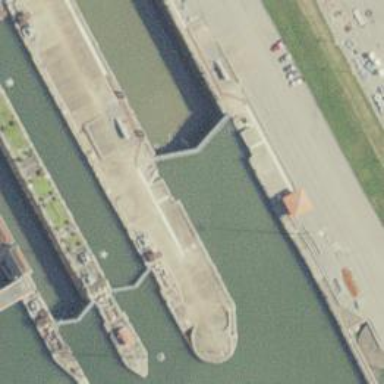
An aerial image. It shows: Lock gate on waterway.